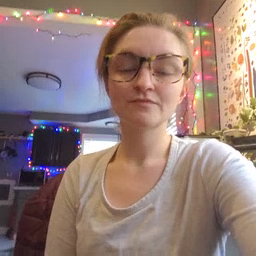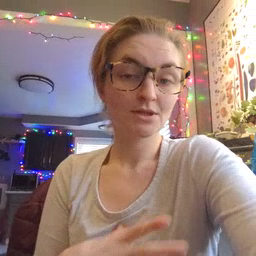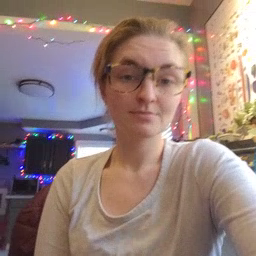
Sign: fine